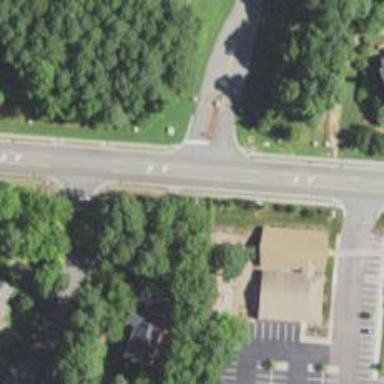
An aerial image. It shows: Unmarked crossing on footway.